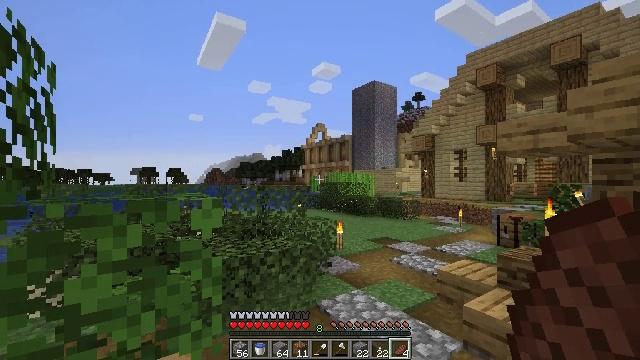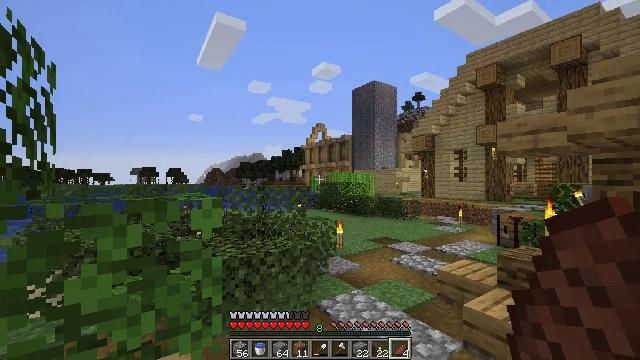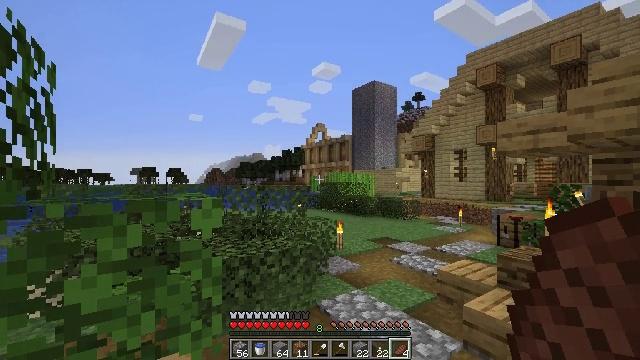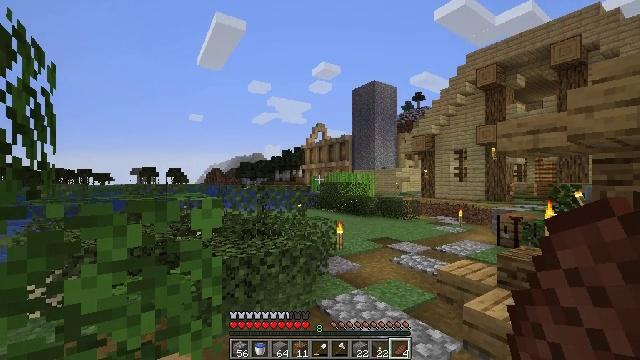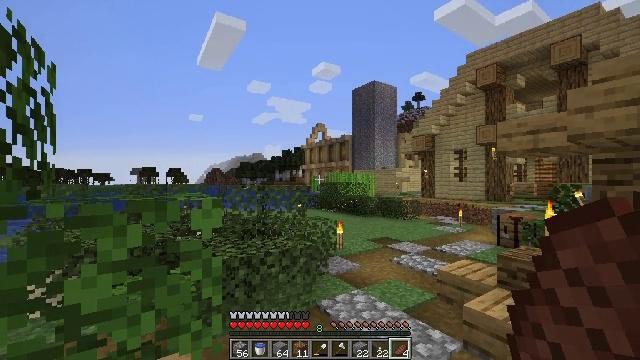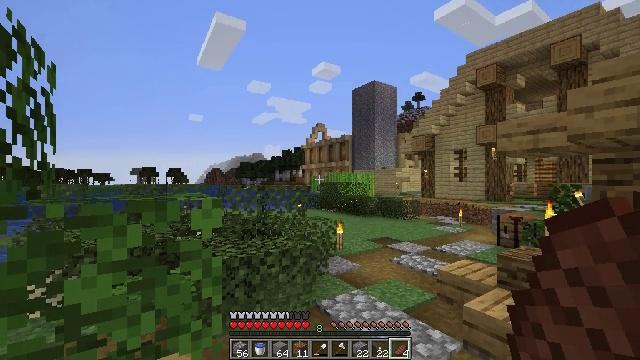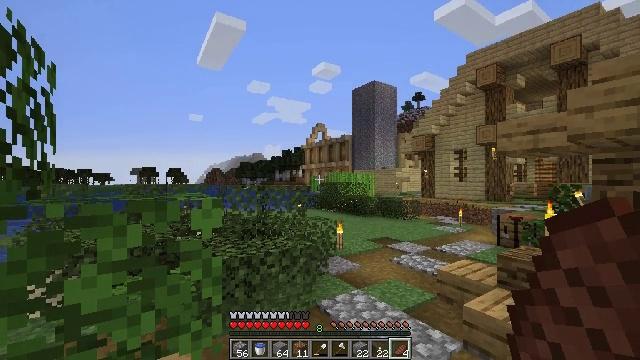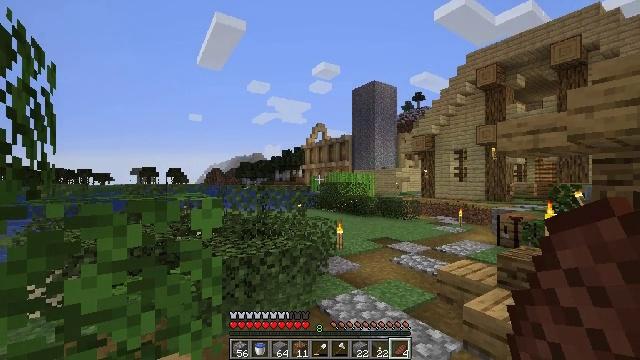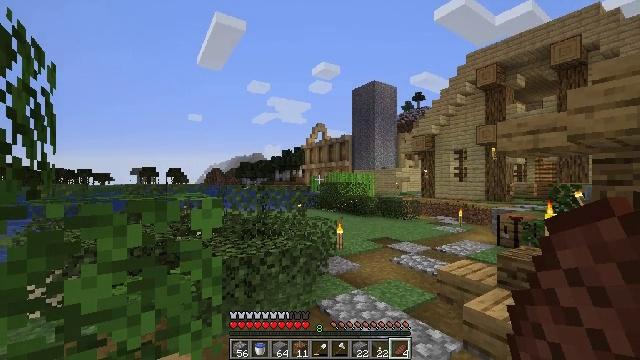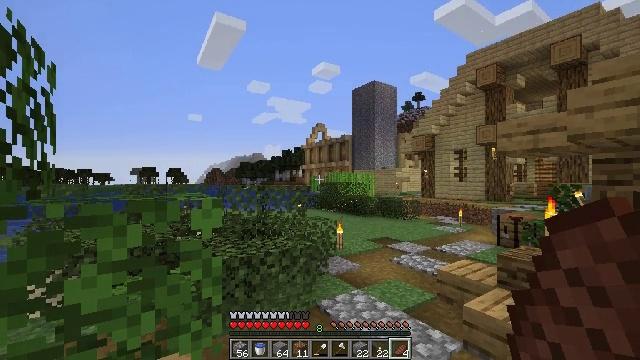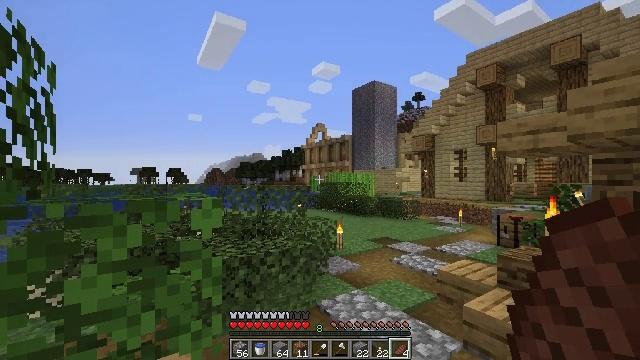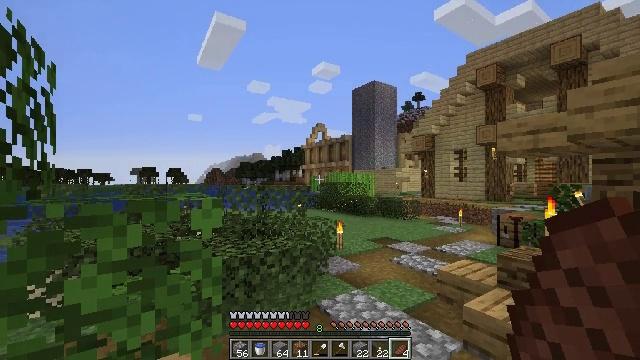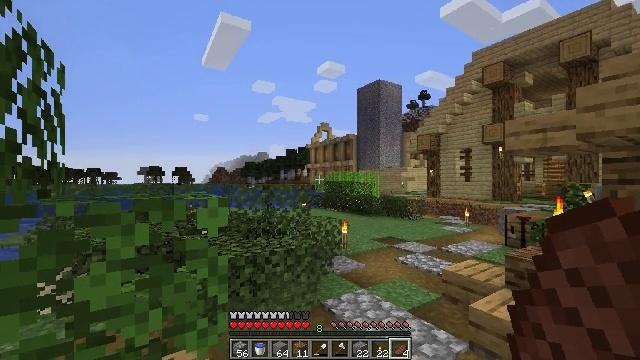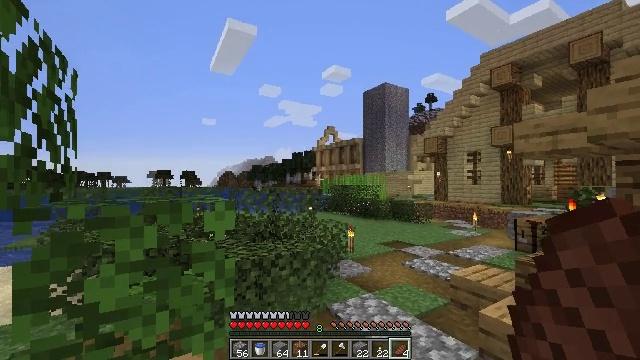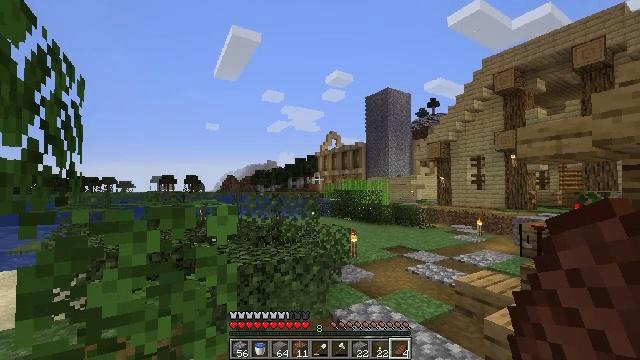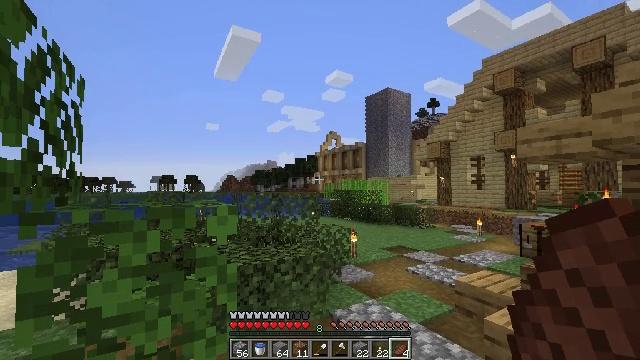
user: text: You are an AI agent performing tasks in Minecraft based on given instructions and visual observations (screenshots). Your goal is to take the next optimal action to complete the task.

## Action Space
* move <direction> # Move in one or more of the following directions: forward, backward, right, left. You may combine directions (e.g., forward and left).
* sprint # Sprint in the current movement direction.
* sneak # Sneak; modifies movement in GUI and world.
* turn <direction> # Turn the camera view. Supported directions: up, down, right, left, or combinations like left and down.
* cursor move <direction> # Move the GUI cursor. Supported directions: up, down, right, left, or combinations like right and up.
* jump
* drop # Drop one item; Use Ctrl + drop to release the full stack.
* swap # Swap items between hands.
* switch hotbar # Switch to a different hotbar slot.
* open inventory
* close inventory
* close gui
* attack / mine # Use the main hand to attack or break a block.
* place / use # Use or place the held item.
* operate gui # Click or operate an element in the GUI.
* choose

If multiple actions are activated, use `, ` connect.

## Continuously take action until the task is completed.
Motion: motion action
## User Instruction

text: Combine four stone blocks to make stone bricks.
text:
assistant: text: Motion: no_op
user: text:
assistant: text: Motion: no_op
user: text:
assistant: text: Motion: no_op
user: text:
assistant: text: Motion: no_op
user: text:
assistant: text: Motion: no_op
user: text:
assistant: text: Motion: no_op
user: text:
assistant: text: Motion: no_op
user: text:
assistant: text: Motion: no_op
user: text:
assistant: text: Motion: no_op
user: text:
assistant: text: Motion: no_op
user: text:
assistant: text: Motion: no_op
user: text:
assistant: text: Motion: turn left
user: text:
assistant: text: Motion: turn left
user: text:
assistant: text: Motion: turn up
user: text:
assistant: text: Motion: no_op
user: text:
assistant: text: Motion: no_op
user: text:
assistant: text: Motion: no_op
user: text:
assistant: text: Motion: no_op
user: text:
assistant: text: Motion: no_op
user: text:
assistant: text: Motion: no_op
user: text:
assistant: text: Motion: no_op
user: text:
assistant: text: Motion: no_op
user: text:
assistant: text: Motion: no_op
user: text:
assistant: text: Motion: no_op
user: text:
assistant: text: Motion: no_op
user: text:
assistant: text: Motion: no_op
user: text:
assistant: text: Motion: no_op
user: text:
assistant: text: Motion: no_op
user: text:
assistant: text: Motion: no_op
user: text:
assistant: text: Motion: no_op